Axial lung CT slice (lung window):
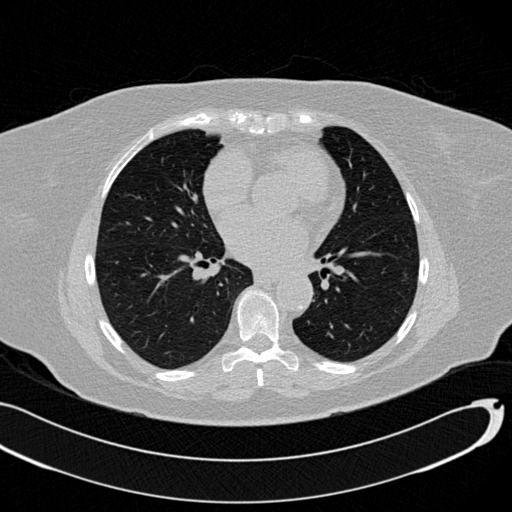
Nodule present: no